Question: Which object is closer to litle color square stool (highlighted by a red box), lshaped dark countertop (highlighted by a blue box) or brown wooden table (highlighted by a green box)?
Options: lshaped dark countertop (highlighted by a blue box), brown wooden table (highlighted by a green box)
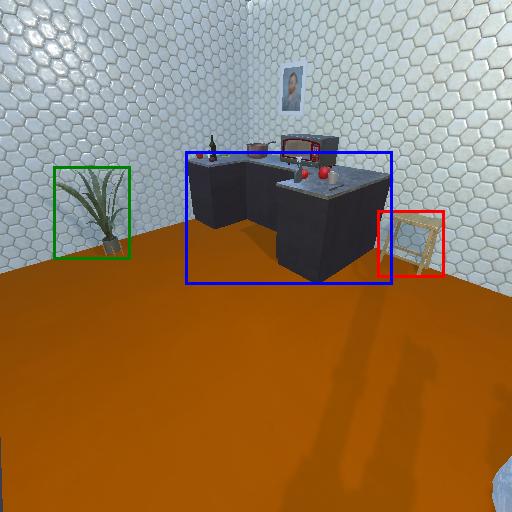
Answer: lshaped dark countertop (highlighted by a blue box)